Field crop: tomato
Growth stage: 2
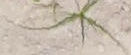
Species: cyperus